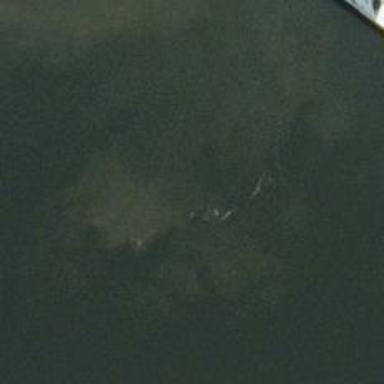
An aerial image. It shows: Primary ferry.